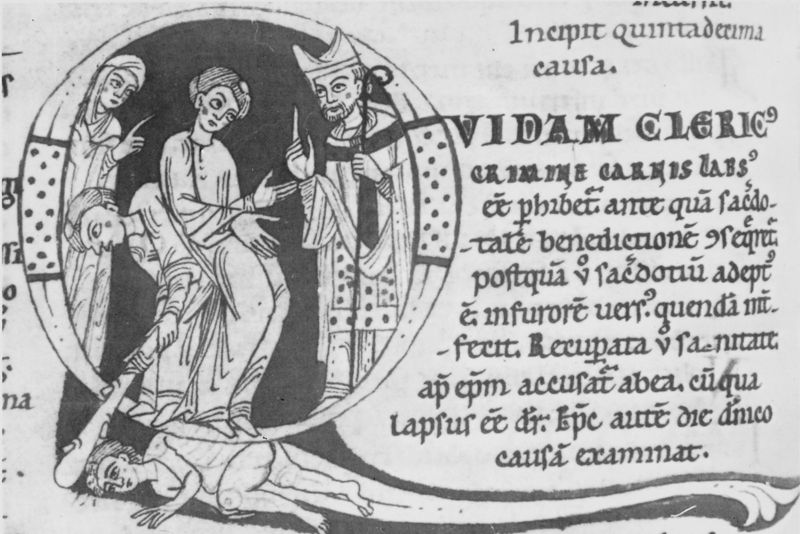
Titel: Decretum Gratiani Clm 17161
Institution: München, Bayerische Staatsbibliothek
Schlagwörter: hand, kopf, mann, nackt, weiß, frauen, menschen, finger, frau, hut, männer, schwarz, zeichnung, muster, bart, gesicht, leiche, mord, tod, tot, toter, boden, gewand, haare, gewänder, blatt, kreis, schrift, liegen, stab, grafik, graphik, gewalt, bischof, könig, zeigefinger, detail, glatze, liegend, zeigen, punkte, blut, buch, druck, seite, knüppel, text, buchstabe, buchstaben, schlag, initiale, buchseite, pergament, christlich, mittelalter, klerus, priester, mönch, gebückt, mitra, mönche, tiara, töten, turban, keule, schlagen, miniatur, erschlagen, mittelalterlich, araber, lehre, tonsur, latein, bischofsstab, buchmalerei, inkunabel, kleriker, krummstab, totschlag, manuskript, krümme, hieb, belehrung, o, vidam, bischobstab